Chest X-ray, AP view. Patient: 46 years old, sex M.
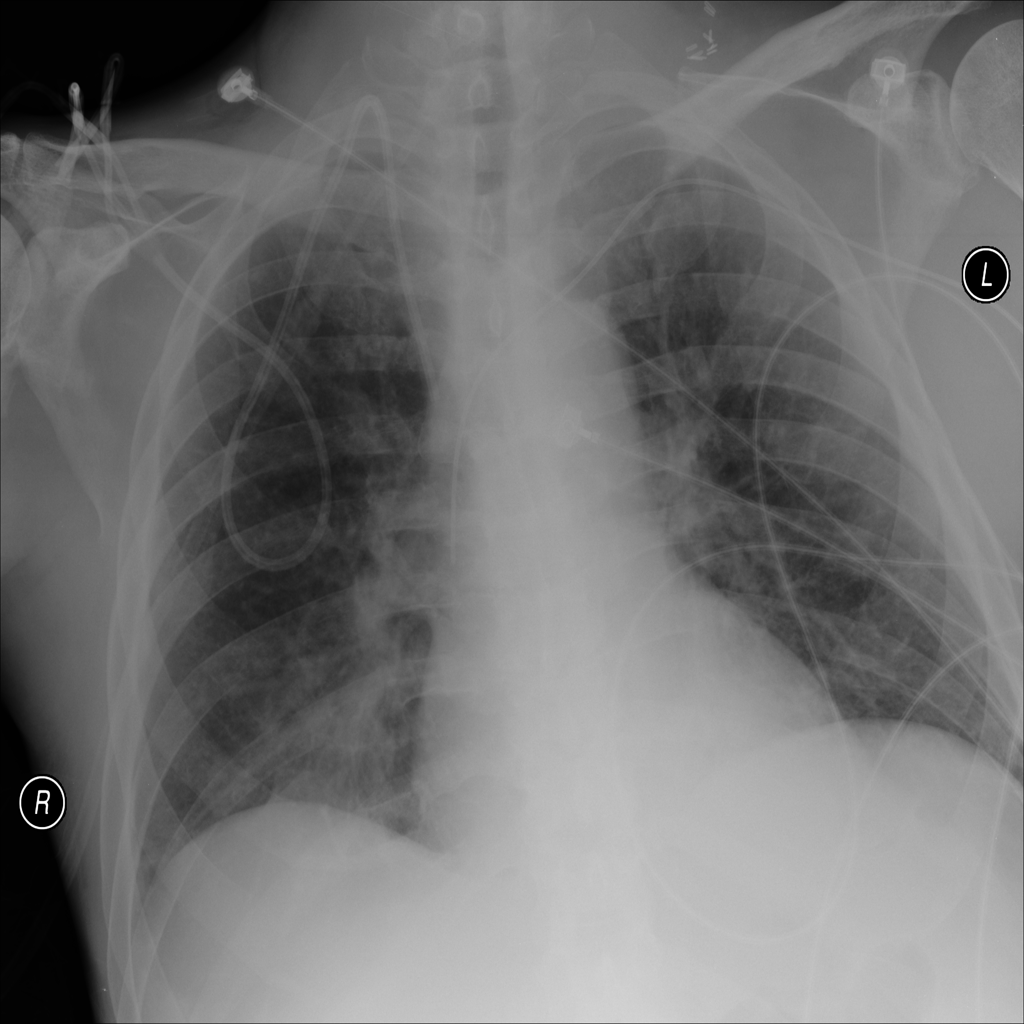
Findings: No Finding